Interaction volume radius: 10 \u00c5
Interaction volume height: 10 \u00c5
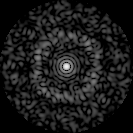
Disorder parameter: 0.8327